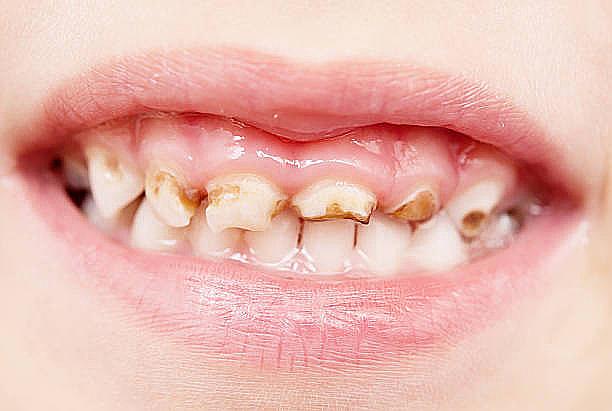
Condition: Gingivitis